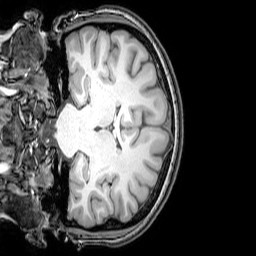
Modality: T1w
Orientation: coronal
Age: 20
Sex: female
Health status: healthy
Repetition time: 0.081 s
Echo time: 0.037 s